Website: home-depot
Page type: billing-address
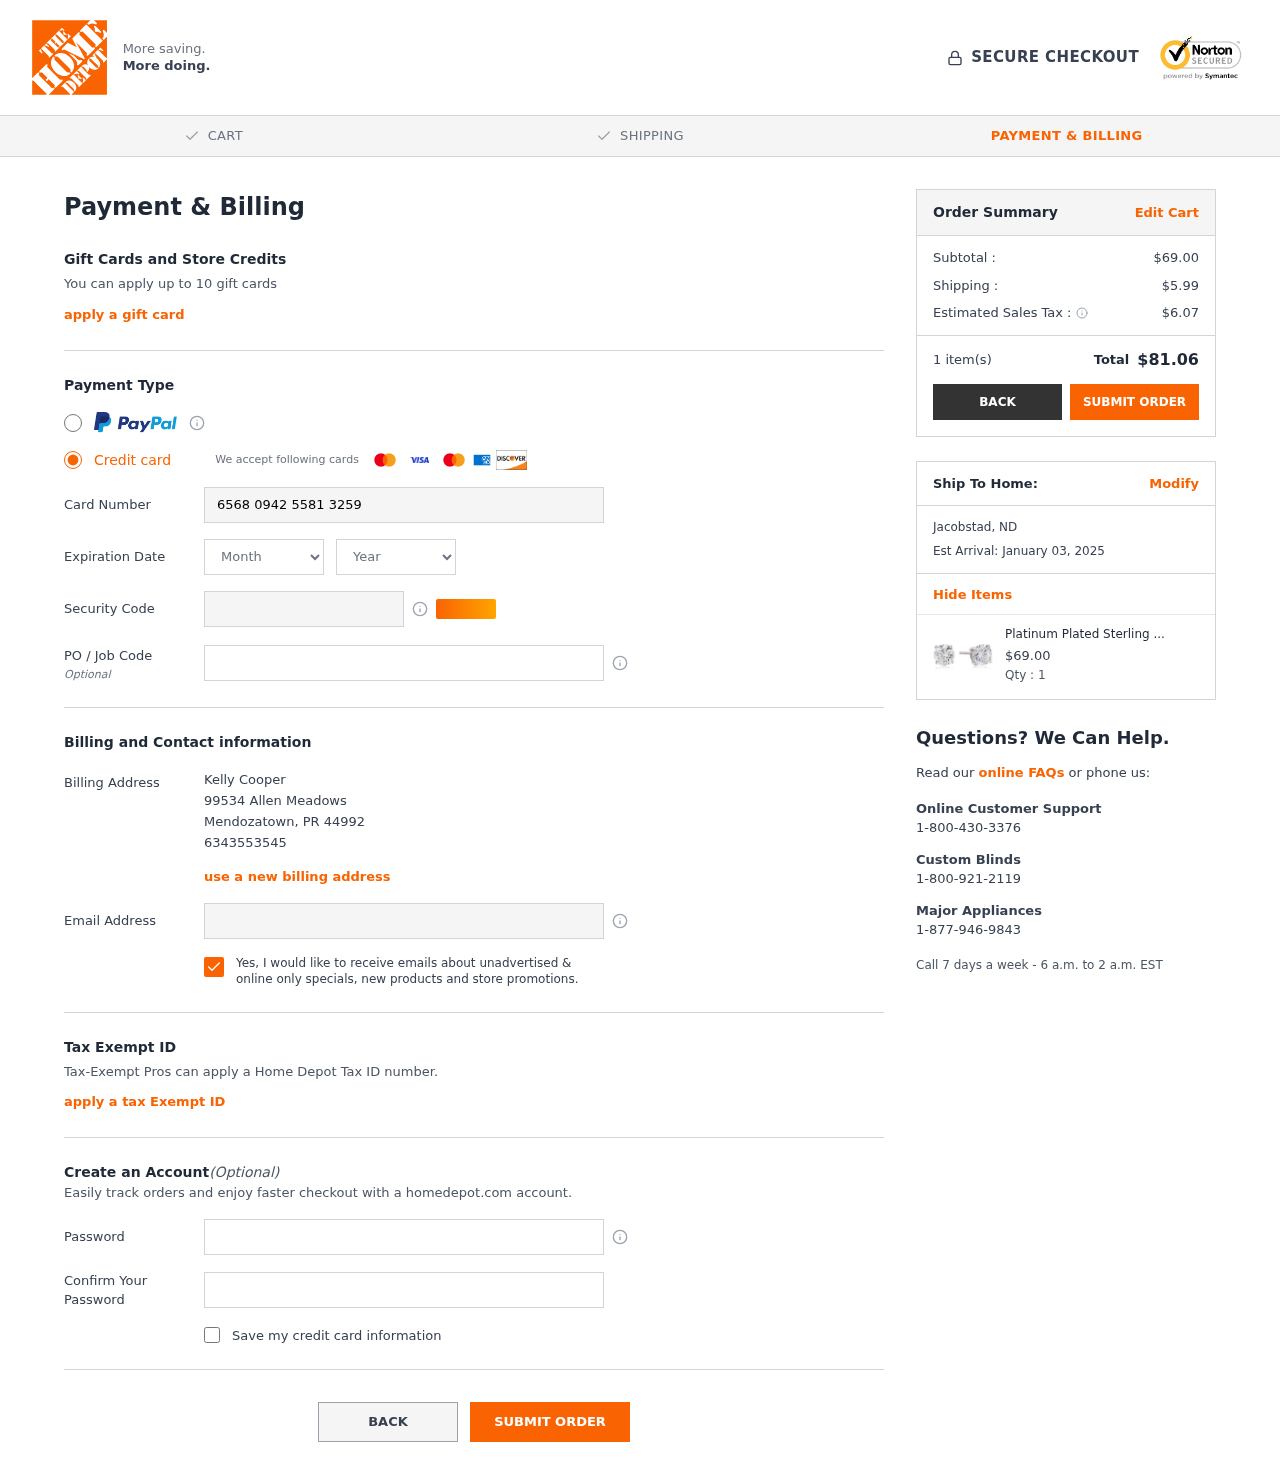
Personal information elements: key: PII_CARD_CVV
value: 944
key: PII_CARD_EXPIRY_MONTH
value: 12
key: PII_CARD_EXPIRY_YEAR
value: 26
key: PII_CARD_NUMBER
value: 6568 0942 5581 3259
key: PII_CITY
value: Mendozatown
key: PII_CITY2
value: Jacobstad
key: PII_EMAIL
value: kcooper@hotmail.com
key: PII_FULLNAME
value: Kelly Cooper
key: PII_JOB_CODE
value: WO-128326
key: PII_PHONE
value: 6343553545
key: PII_POSTCODE
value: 44992
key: PII_STATE_ABBR
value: PR
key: PII_STATE_ABBR2
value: ND
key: PII_STREET
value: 99534 Allen Meadows
Product elements: key: PRODUCT1_NAME
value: Platinum Plated Sterling Silver Stud Earrings set with Round Cut Swarovski Zirconia (2 cttw)
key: PRODUCT1_PRICE
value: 69
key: PRODUCT1_QUANTITY
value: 1
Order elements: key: ORDER_SUBTOTAL
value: $69.00
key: ORDER_SHIPPING_COST
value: $5.99
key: ORDER_TAX
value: $6.07
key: ORDER_NUM_ITEMS
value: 1 item(s)
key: ORDER_TOTAL
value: $81.06
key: ORDER_DELIVERY_DATE
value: Est Arrival: January 03, 2025